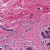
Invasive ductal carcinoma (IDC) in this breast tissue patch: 0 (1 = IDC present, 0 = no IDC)